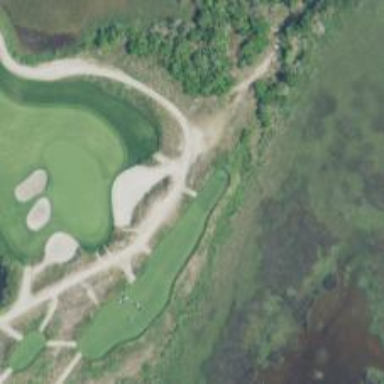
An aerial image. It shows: Pathway for golfing.